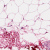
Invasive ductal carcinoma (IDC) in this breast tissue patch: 0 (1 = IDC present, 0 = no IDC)